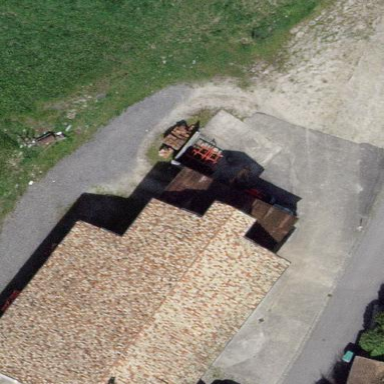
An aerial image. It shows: Farmyard area.